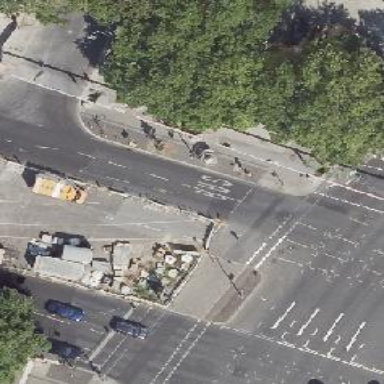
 and it is dual carriageway with cycleway on the right side that also functions as bus lane."